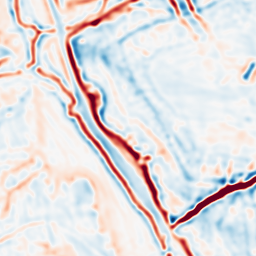
Category: multiscale
Decomposition family: log
Decomposition parameters: sigma: 3
Upsampling method: quartic
Upsampling parameters: scale: 4
Upsampling scale: 4